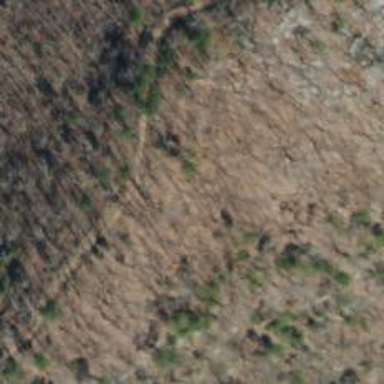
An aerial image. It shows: Natural ridge.